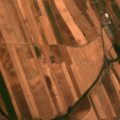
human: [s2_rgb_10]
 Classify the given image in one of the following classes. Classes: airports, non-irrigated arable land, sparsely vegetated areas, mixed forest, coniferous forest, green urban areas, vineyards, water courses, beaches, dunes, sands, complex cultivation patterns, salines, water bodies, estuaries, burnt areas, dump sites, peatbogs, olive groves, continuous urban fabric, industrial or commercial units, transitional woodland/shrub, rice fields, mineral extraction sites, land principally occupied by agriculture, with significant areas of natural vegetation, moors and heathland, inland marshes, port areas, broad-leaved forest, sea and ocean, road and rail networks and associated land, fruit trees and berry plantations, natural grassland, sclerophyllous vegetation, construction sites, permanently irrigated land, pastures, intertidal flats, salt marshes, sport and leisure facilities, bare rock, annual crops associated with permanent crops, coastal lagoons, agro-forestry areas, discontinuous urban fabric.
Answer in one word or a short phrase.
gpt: non-irrigated arable land, olive groves